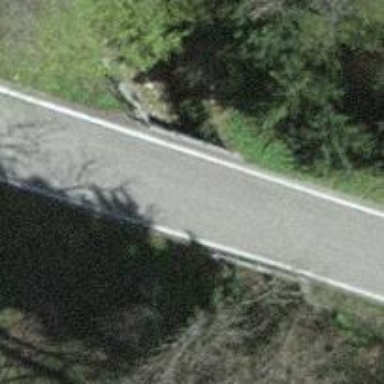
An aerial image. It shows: Tertiary road with asphalt surface that goes over bridge.